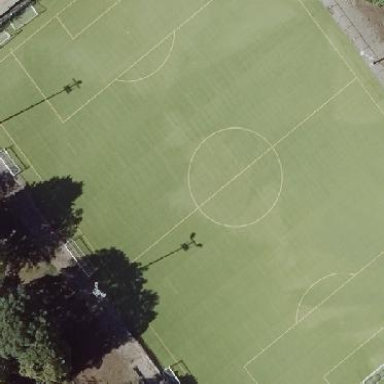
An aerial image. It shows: Soccer pitch with artificial turf for leisure sports activities.